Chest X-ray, PA view. Patient: 55 years old, sex M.
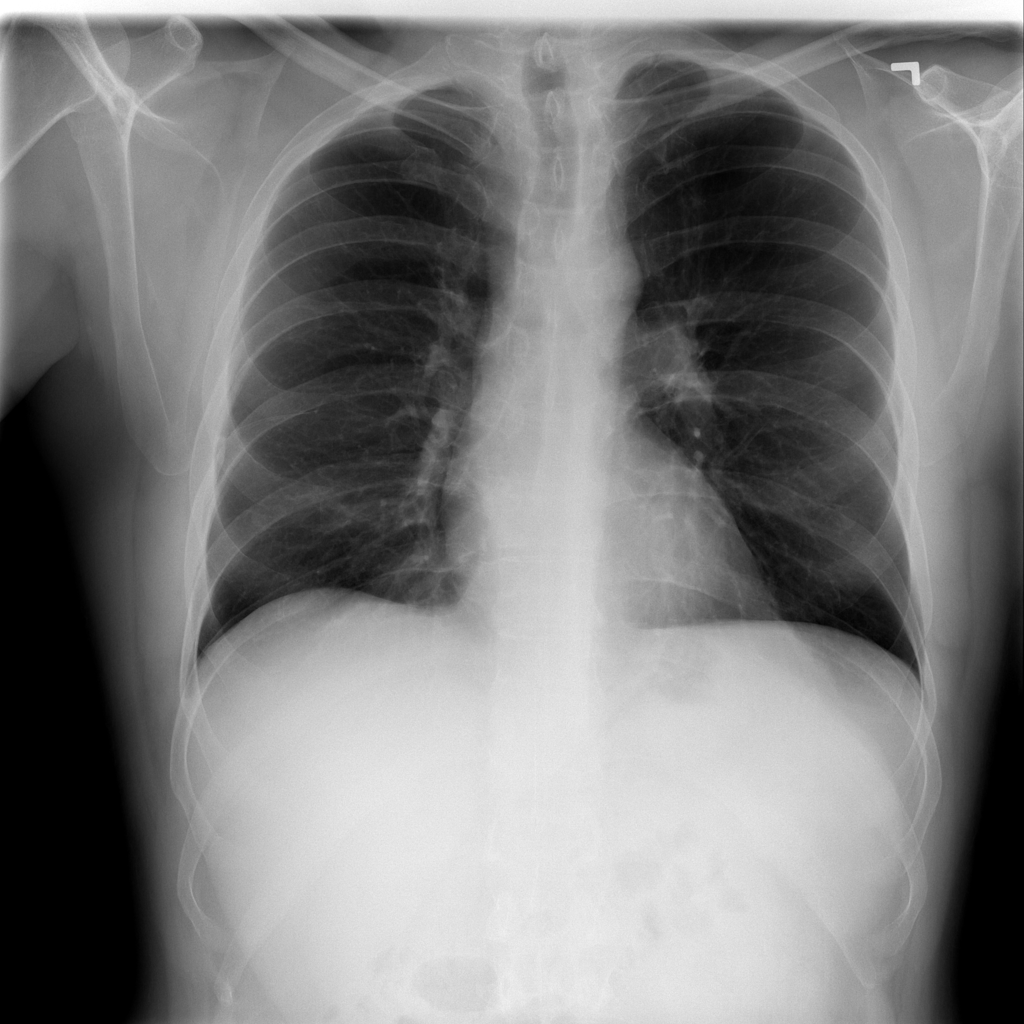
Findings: No Finding